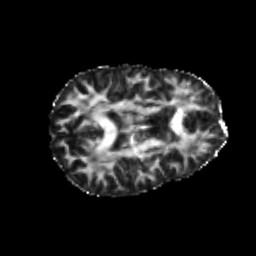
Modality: FA
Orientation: axial
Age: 24
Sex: male
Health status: healthy
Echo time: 0.074 s